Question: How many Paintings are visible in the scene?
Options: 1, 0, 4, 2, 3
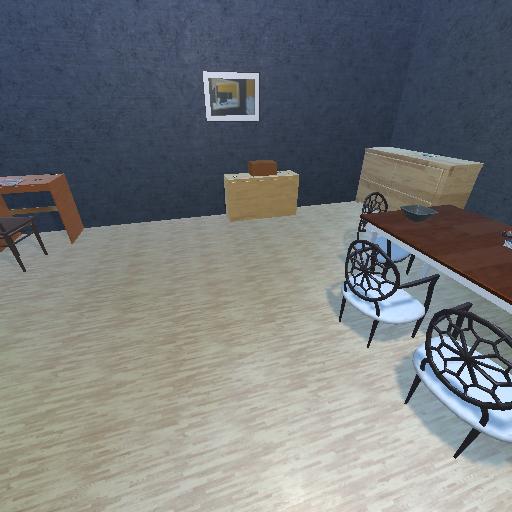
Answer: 1